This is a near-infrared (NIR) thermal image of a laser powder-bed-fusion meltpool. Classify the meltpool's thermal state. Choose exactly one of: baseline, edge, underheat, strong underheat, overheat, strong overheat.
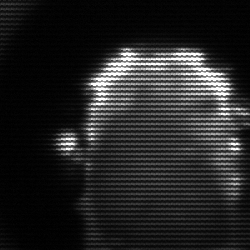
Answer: baseline